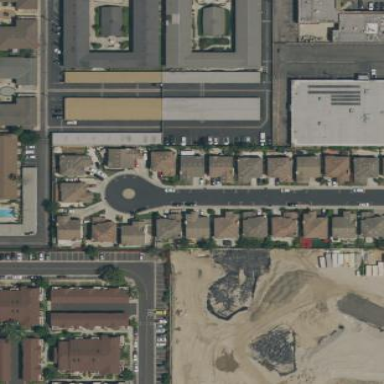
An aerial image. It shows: This residential area consists of single-family homes.